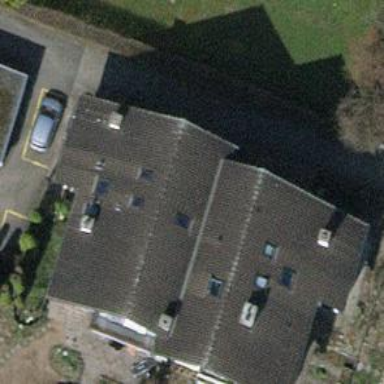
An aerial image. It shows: Semi-detached house.